Field crop: maize
Growth stage: 1
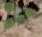
Species: chenopodium